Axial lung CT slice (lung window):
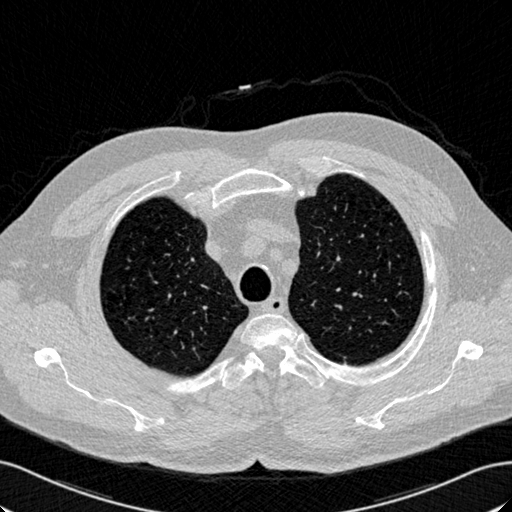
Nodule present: no